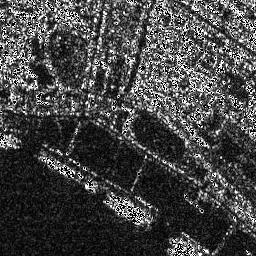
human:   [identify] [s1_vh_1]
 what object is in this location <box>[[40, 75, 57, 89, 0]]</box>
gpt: <ref>1 medium ship at the bottom</ref>